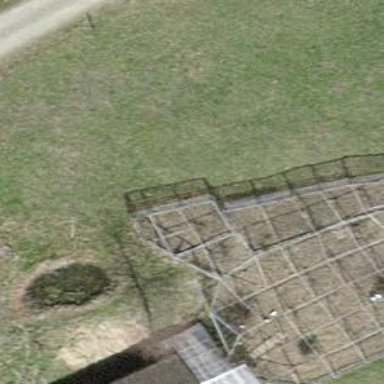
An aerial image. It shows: Fence.